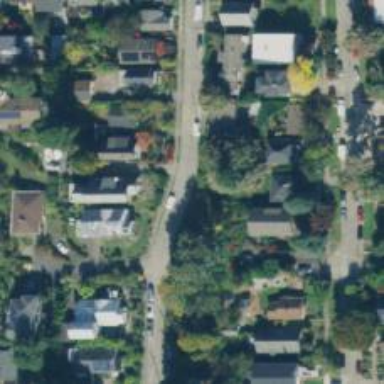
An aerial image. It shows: Residential road with sidewalk on the left.